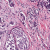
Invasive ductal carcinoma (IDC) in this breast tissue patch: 1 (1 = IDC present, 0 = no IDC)